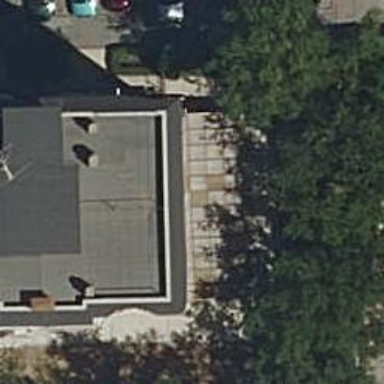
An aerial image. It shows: Cafe.